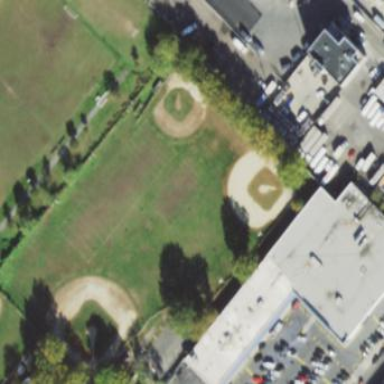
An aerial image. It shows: Baseball pitch for leisure land.